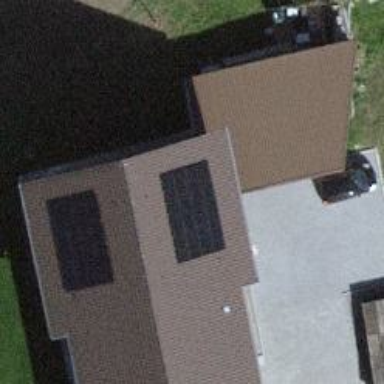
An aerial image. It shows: Solar power generator with photovoltaic panels.